Interaction volume radius: 10 \u00c5
Interaction volume height: 30 \u00c5
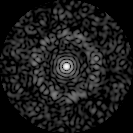
Disorder parameter: 0.828